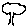
Label: tree